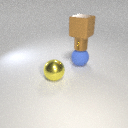
large blue rubber sphere to the right of large yellow metal sphere